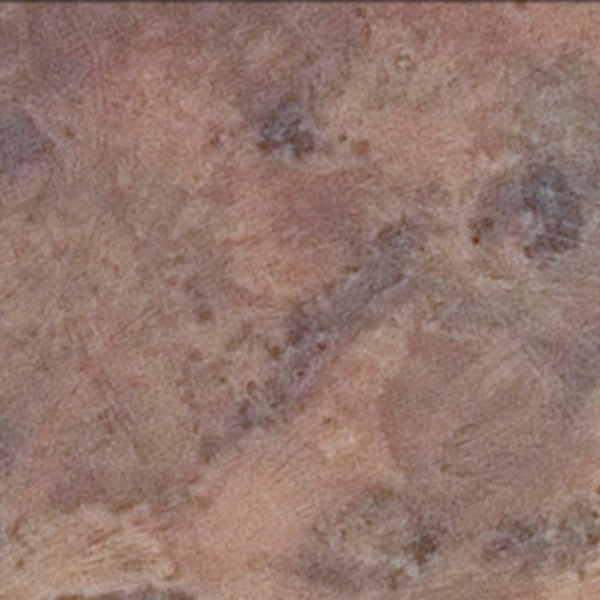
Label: BareLand